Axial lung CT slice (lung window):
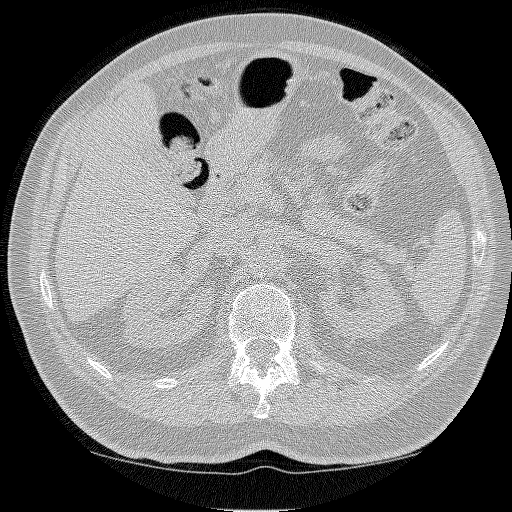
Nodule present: no